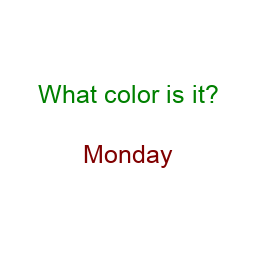
Color: maroon
Background color: white
Question text color: green